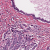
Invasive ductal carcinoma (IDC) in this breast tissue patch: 0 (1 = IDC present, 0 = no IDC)